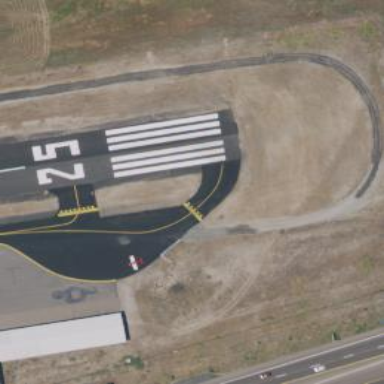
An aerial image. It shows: Image of taxiway at airport.